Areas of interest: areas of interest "CNPC Gas Station (Canal Road)"
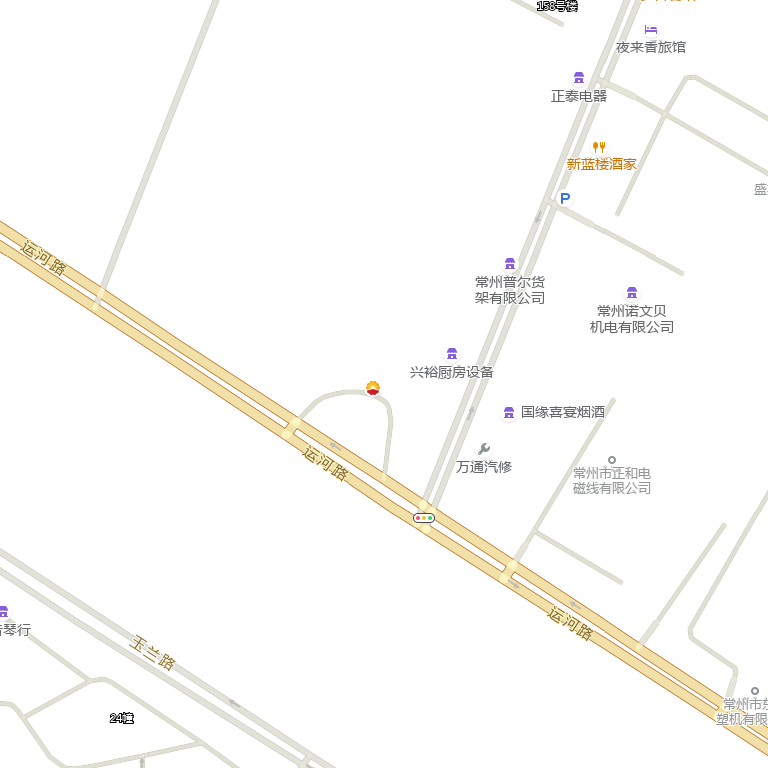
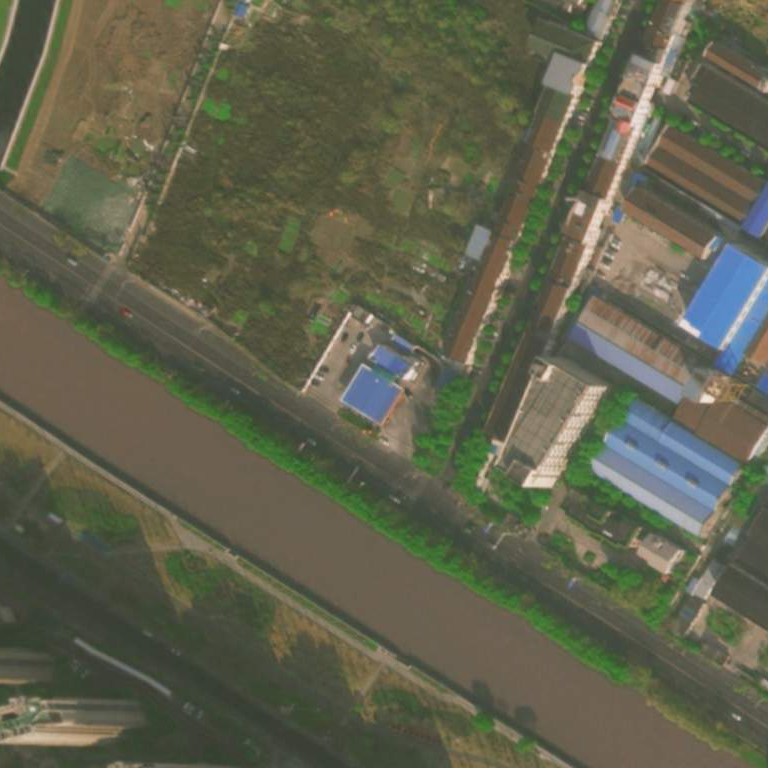